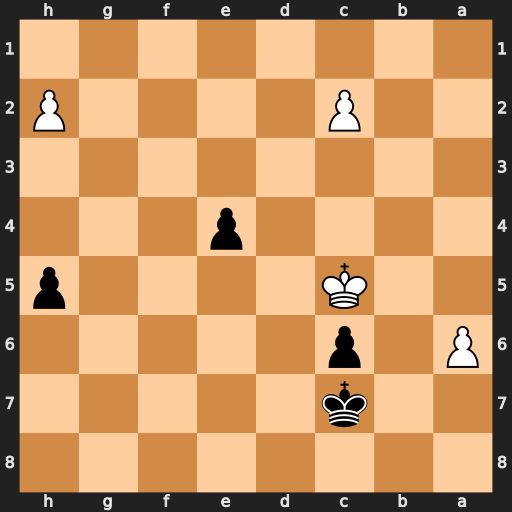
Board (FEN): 8/2k5/P1p5/2K4p/4p3/8/2P4P/8
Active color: b
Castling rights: -
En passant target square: -
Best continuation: e3 Kd4 e2 a7 Kb7 a8=Q+ Kxa8